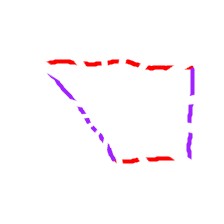
Shape: trapezoid